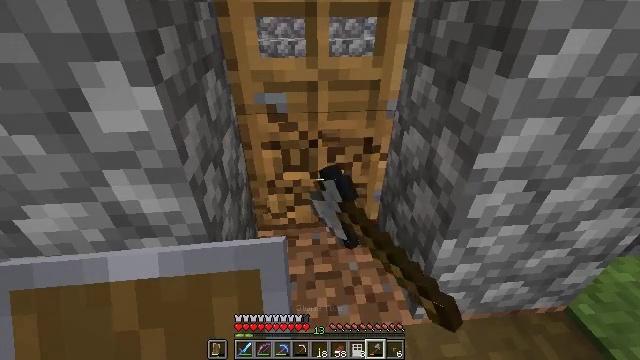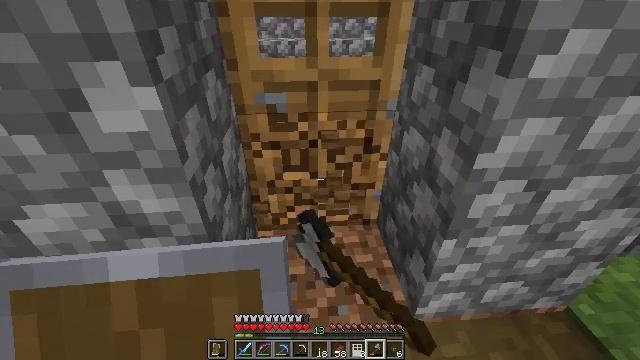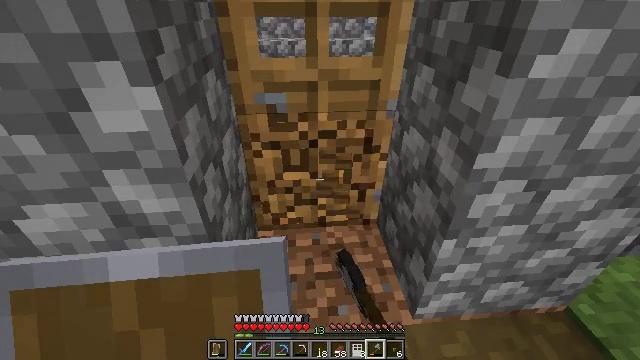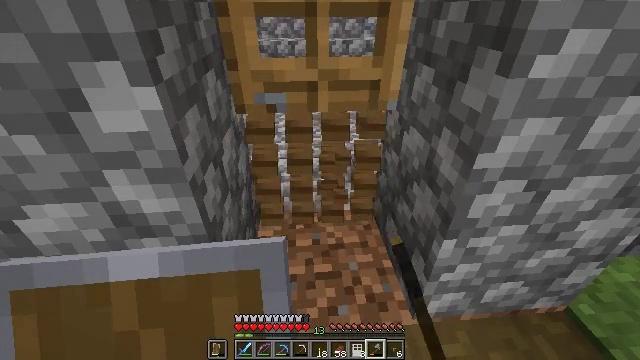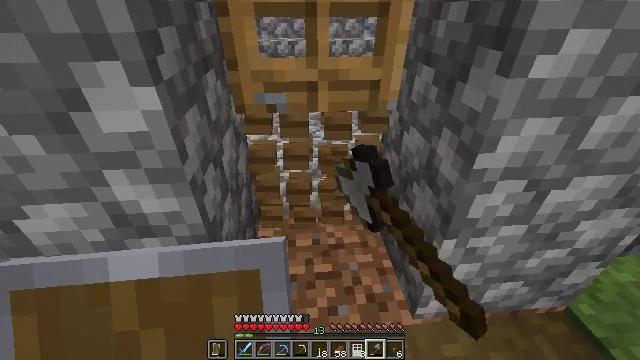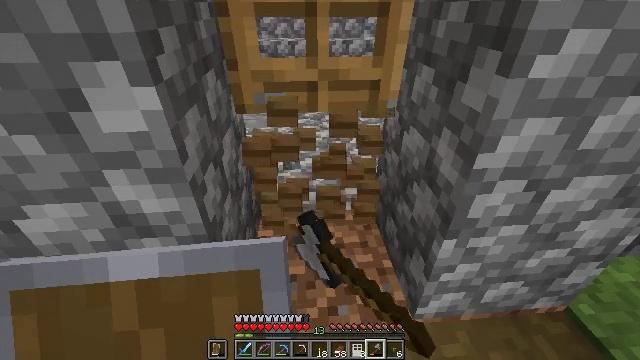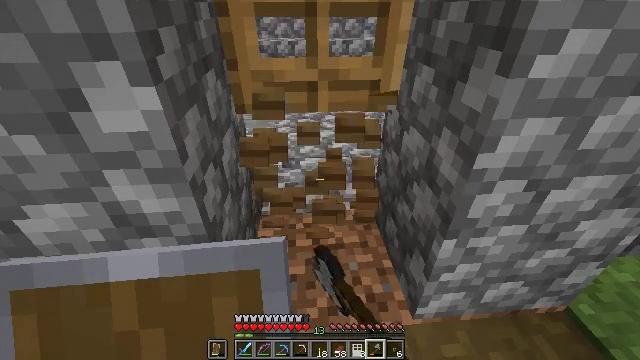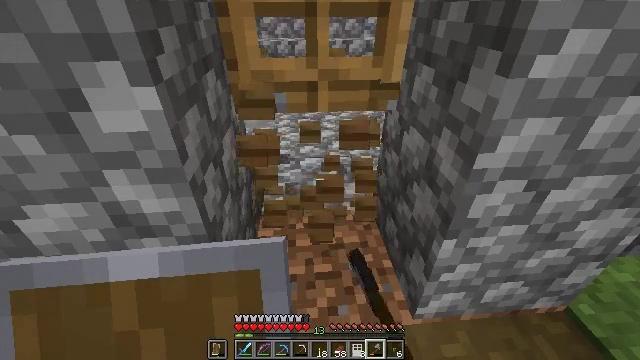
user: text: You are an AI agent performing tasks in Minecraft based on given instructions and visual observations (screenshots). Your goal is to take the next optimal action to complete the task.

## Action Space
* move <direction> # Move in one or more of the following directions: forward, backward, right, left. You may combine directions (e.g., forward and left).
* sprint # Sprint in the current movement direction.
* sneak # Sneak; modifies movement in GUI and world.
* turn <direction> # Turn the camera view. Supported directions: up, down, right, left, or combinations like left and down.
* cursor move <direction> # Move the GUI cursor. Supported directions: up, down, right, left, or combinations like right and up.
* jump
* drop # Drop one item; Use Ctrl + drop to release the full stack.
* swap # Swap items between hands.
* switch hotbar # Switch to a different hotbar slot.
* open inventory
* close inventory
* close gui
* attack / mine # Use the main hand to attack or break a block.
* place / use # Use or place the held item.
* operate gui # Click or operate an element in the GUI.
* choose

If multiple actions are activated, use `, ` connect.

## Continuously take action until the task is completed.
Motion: motion action
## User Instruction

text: Destroy the oak door to retrieve it.
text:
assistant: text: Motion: attack / mine
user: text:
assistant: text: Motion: attack / mine
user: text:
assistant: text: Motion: attack / mine
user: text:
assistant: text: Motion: attack / mine
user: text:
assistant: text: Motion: attack / mine
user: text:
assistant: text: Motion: attack / mine
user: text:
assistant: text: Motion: attack / mine
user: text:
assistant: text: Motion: no_op